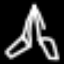
Label: The Eiffel Tower